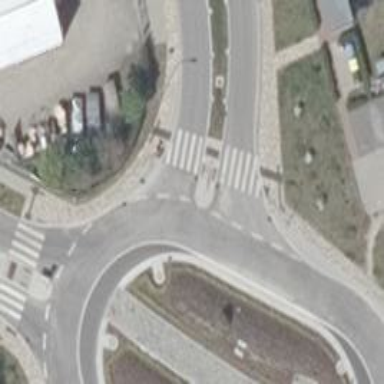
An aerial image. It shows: Marked zebra crossing with island.